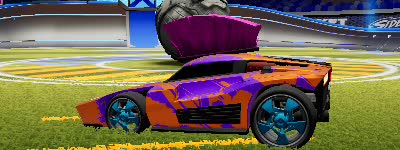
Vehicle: breakout